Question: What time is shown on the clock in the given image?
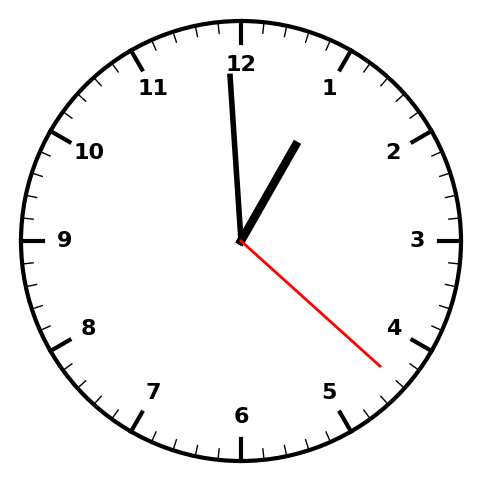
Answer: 12:59:22